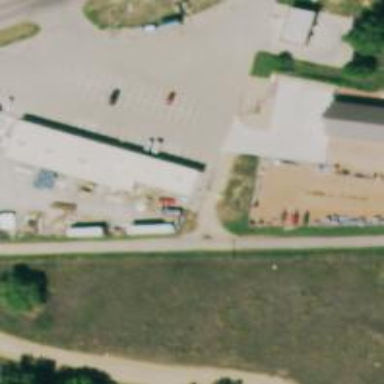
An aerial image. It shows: Veterinary facility.